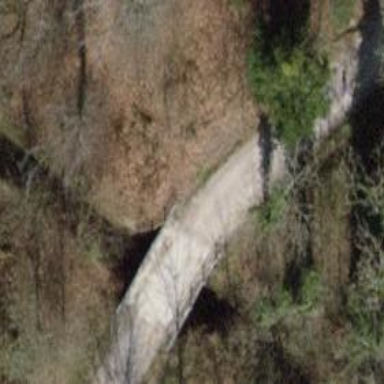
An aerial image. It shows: Concrete bridge over well-maintained agricultural track.